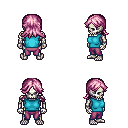
a pixel art fantasy rpg character, male body template, skeleton, teal sleeveless shirt, magenta pants, pink loose hair, four views (front, back, left, right), 2x2 character sprite sheet, small pixel art, hard edges, no anti-aliasing